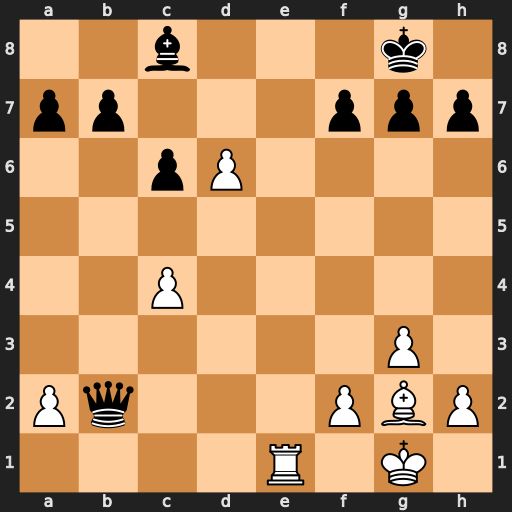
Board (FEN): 2b3k1/pp3ppp/2pP4/8/2P5/6P1/Pq3PBP/4R1K1
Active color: w
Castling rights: -
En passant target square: -
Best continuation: Re8#